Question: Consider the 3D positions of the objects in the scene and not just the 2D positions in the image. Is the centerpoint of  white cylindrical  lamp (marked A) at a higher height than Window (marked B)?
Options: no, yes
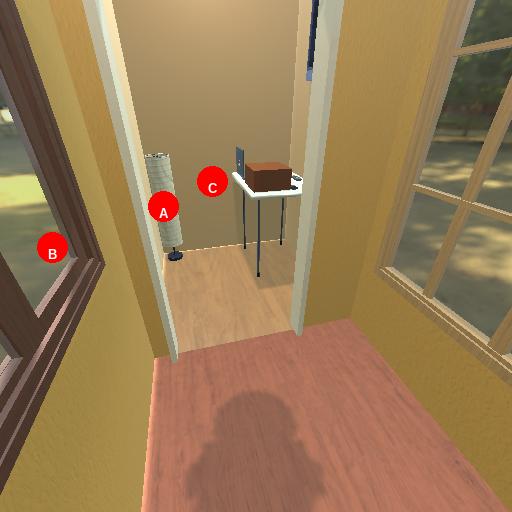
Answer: no